Field crop: maize
Growth stage: 2
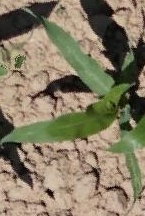
Species: maize